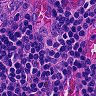
Metastatic tissue present: no